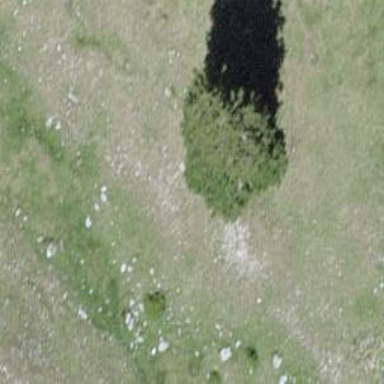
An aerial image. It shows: Needle-leaved tree in nature.